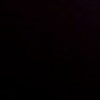
Label: space